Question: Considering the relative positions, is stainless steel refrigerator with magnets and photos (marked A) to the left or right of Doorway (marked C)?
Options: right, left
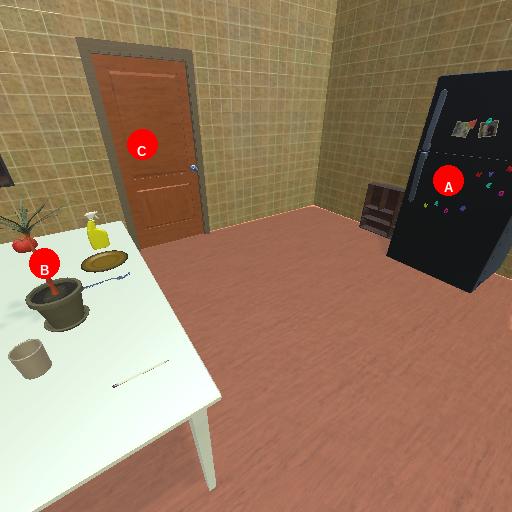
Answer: right